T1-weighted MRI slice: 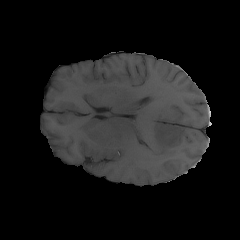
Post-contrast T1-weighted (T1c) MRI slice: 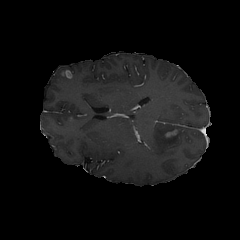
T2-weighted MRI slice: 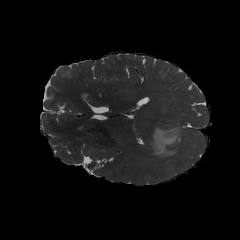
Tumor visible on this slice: yes